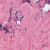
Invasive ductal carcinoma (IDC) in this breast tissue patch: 0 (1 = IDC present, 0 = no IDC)